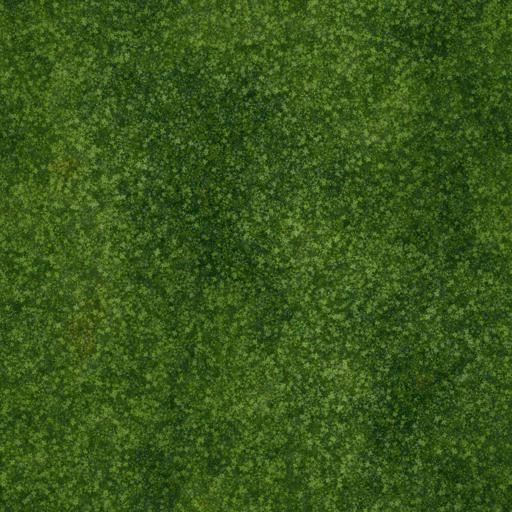
Tags: green moss mossy